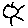
Label: sun